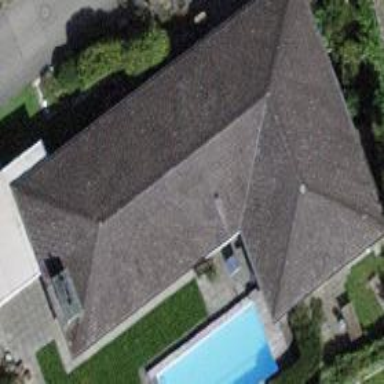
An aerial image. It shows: Building with tile roof.